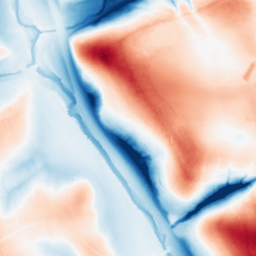
Category: trend_removal
Decomposition family: local_polynomial
Decomposition parameters: window_size: 101
degree: 3
Upsampling method: bicubic_16x
Upsampling parameters: scale: 16
Upsampling scale: 16